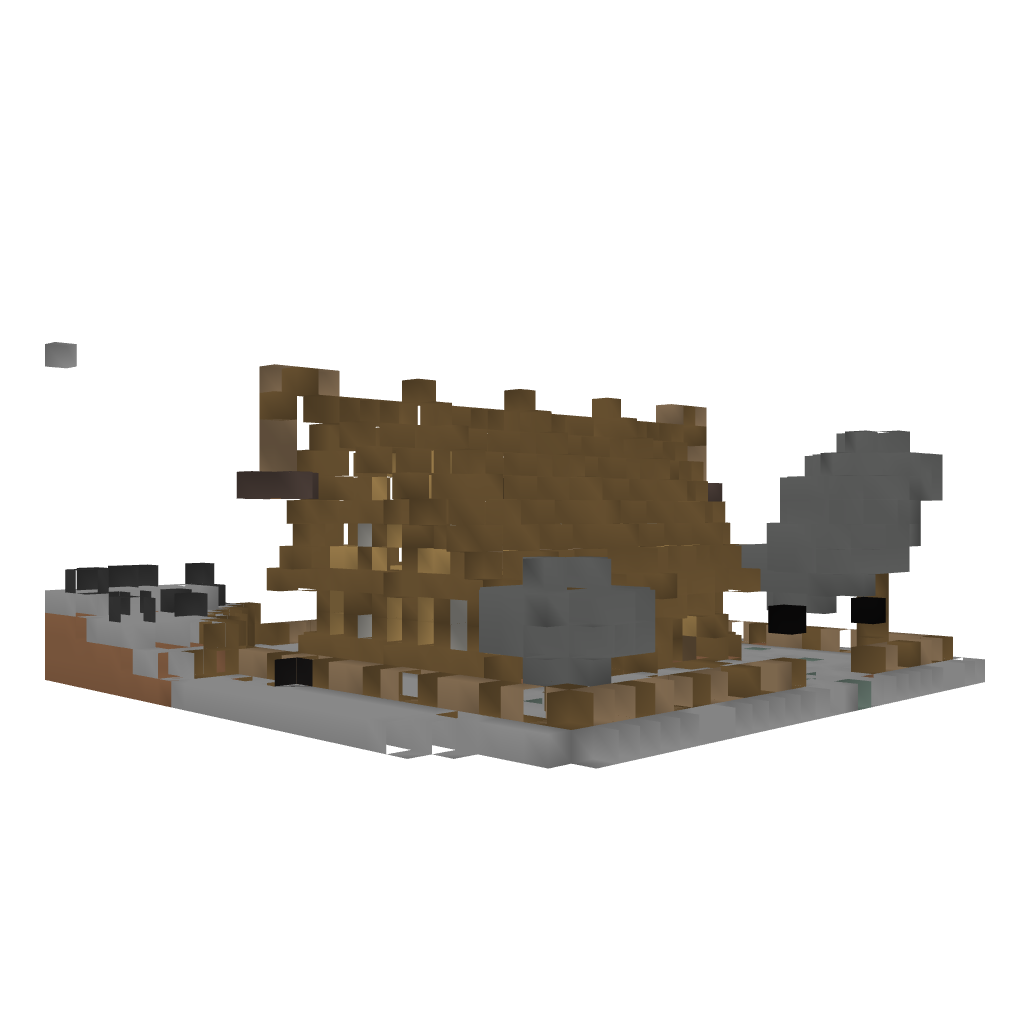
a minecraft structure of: Small Medieval House